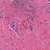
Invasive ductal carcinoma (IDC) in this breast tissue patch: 0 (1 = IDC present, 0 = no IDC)